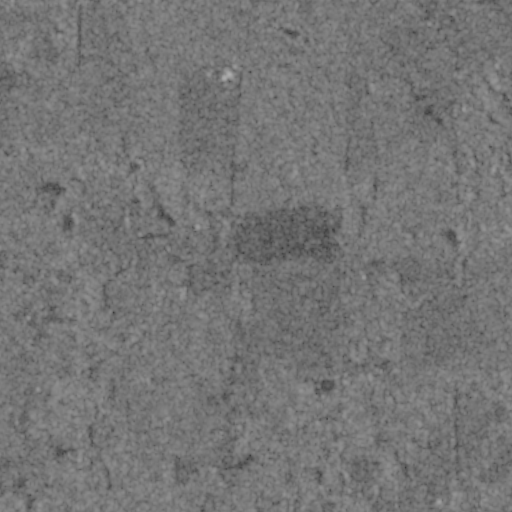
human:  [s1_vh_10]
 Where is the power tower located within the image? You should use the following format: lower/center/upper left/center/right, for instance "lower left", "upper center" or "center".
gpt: The power tower is located in the upper right of the image.
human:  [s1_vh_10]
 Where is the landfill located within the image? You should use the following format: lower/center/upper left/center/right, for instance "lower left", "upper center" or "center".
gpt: There is no landfill in the image.

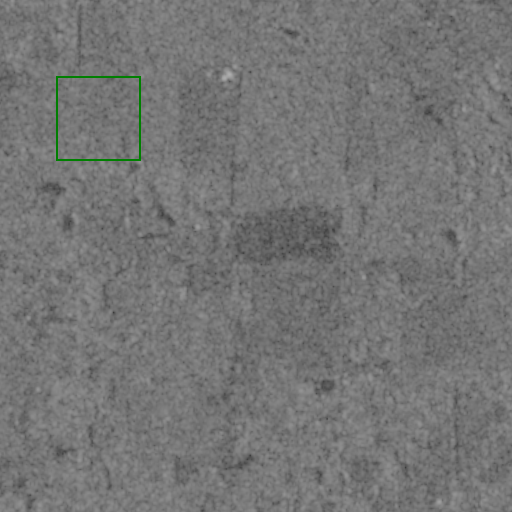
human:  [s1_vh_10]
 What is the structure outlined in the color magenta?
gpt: There is no magenta outline.
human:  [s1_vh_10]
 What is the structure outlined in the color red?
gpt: There is no structure outlined in red.